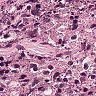
Metastatic tissue present: no